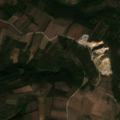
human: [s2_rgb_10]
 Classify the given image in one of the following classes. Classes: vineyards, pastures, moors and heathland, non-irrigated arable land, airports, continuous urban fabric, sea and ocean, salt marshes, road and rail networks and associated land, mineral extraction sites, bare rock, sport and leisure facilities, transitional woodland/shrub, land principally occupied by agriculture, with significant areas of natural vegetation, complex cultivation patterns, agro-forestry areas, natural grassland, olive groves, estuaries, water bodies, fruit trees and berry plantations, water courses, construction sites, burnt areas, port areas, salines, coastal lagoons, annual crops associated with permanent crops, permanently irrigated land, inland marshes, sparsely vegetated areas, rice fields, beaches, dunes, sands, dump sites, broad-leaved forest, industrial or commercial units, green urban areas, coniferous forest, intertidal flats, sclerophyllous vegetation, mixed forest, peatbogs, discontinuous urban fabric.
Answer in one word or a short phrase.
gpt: complex cultivation patterns, land principally occupied by agriculture, with significant areas of natural vegetation, transitional woodland/shrub